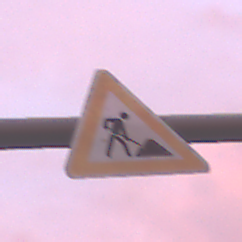
Verkehrszeichen: Arbeitsstelle
Umgebung: Outdoor, Urban
Tageszeit: SunriseSunset
Wetter: PartlyCloudy
Licht: Natural
Jahreszeit: NotSpecified
Kontrast: MediumContrast